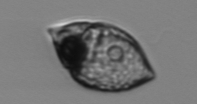
Label: Amphidinium